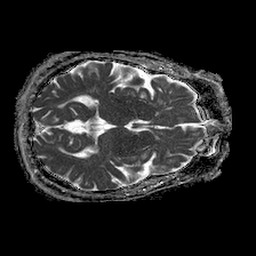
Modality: ADC
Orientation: axial
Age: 73
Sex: male
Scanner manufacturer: philips
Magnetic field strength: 1.5 T
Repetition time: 4.6 s
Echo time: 0.08631 s